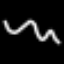
Label: squiggle